Interaction volume radius: 10 \u00c5
Interaction volume height: 15 \u00c5
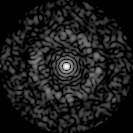
Disorder parameter: 0.8385